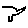
Label: bird